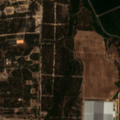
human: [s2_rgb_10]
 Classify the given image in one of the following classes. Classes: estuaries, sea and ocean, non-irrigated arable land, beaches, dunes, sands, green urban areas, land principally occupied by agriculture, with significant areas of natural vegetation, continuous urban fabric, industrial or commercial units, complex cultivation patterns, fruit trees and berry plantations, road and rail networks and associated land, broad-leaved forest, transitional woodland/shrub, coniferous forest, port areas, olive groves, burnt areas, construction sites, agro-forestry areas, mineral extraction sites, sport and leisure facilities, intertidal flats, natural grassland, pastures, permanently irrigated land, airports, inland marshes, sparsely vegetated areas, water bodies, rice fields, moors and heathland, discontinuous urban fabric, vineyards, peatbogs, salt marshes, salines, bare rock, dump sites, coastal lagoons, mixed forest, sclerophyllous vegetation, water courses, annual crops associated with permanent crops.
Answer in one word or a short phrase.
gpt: discontinuous urban fabric, permanently irrigated land, rice fields, coniferous forest, mixed forest, transitional woodland/shrub